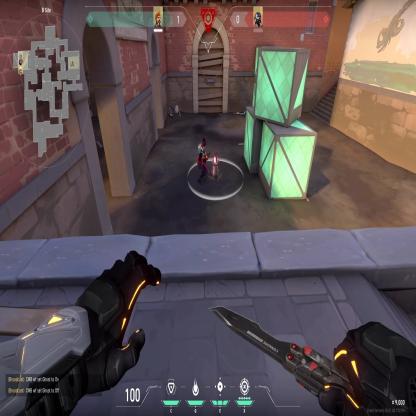
Label: planted spike ; enemy